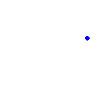
Particle: pion